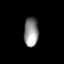
Tissue: prostate
Cell type: Myeloid cells
Senescence score: 0.8487
Nuclear area (px): 415
Mean DAPI intensity: 142.8